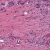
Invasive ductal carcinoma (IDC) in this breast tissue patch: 1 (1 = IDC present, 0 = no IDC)